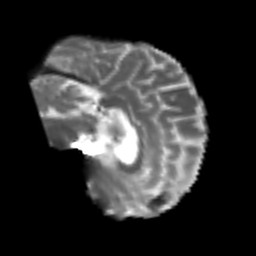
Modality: T2w
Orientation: sagittal
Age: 47
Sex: male
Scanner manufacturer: siemens
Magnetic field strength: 3 T
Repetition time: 4.999 s
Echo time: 0.07946 s